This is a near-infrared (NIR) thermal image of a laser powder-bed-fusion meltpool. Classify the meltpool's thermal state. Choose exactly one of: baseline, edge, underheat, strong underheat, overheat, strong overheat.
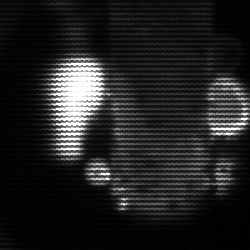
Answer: strong underheat